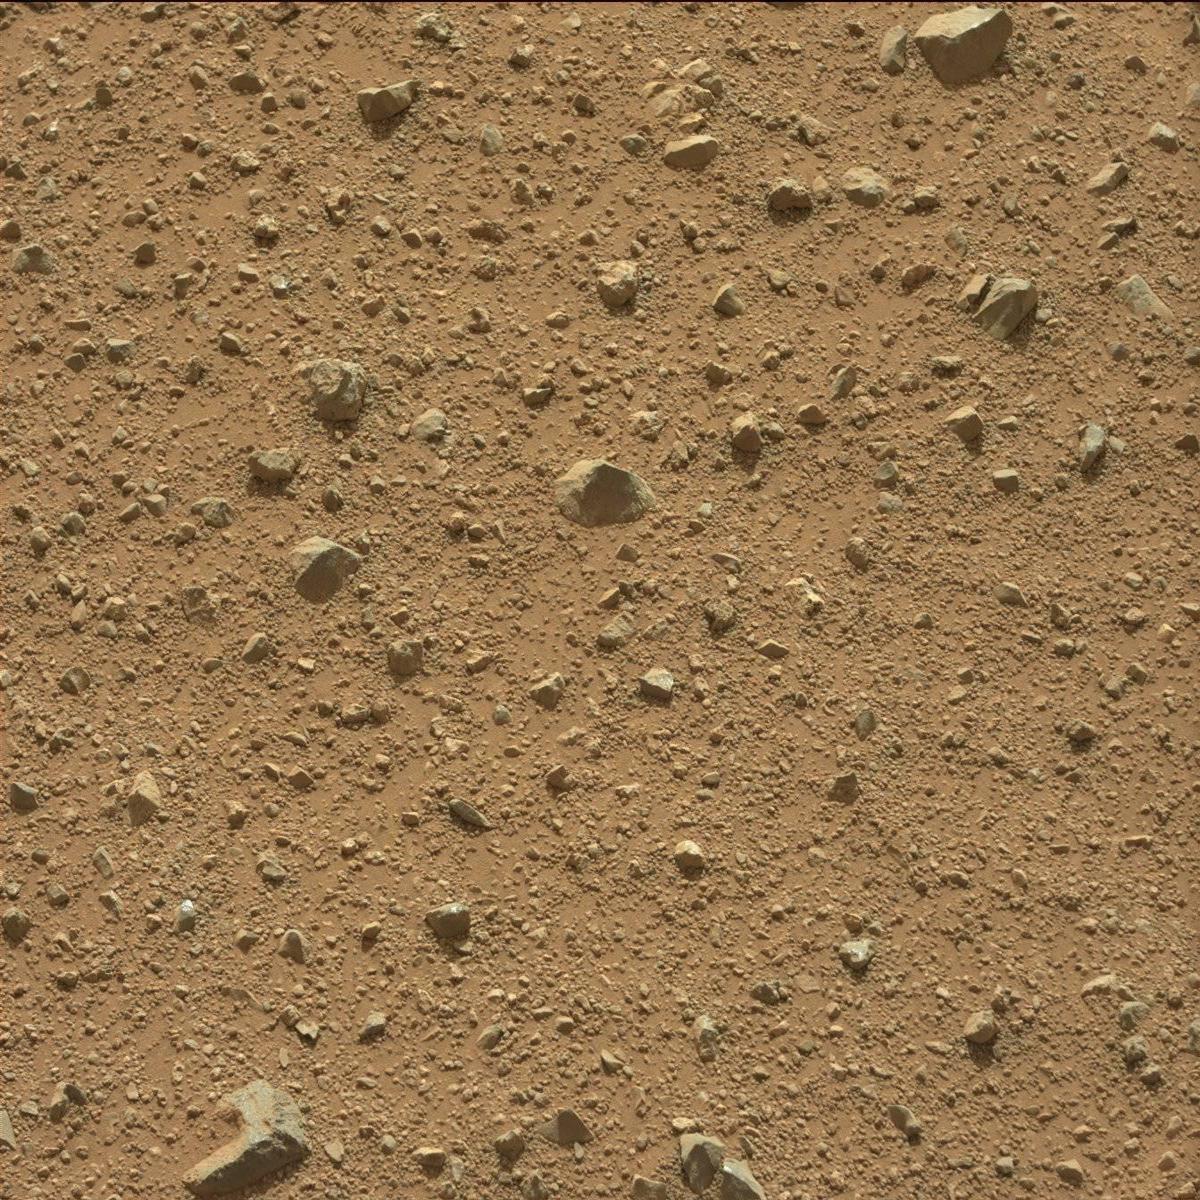
Terrain classes present: Bedrock, Rock, Sand / Soil